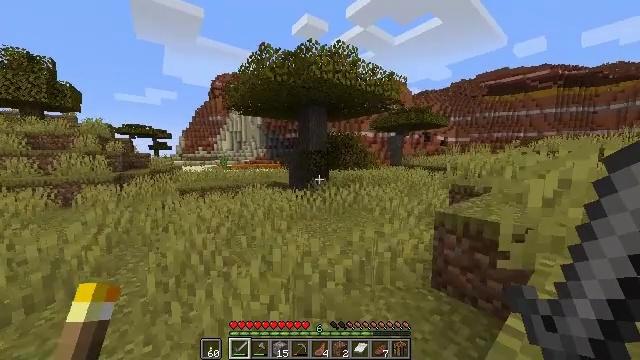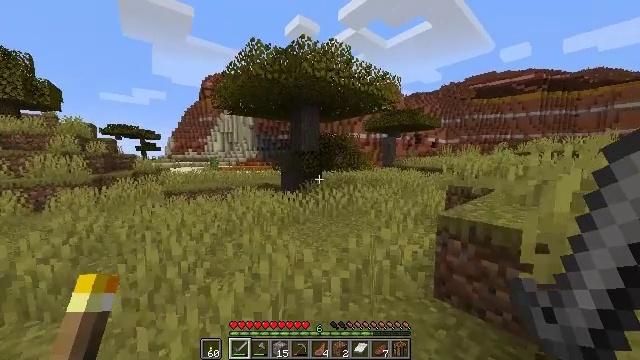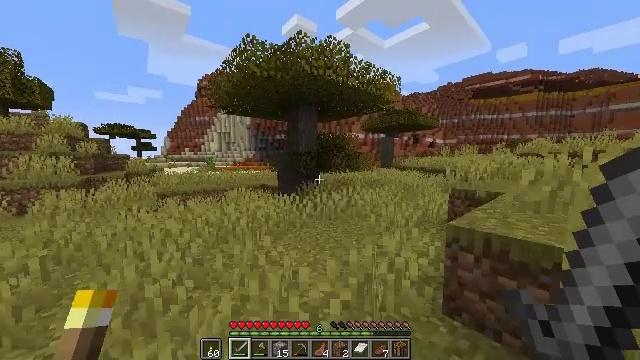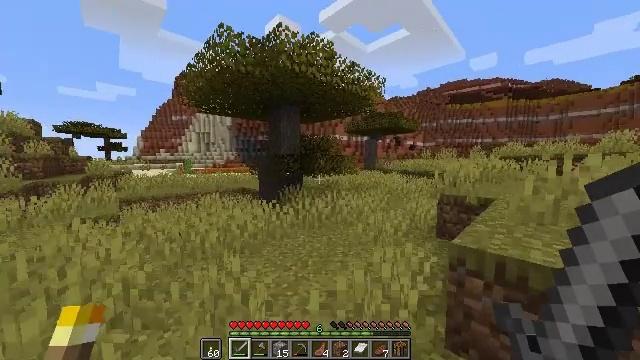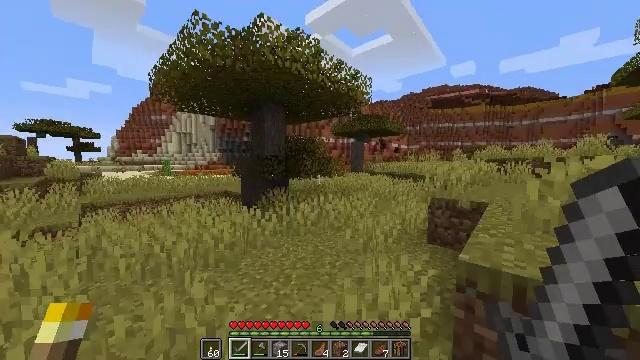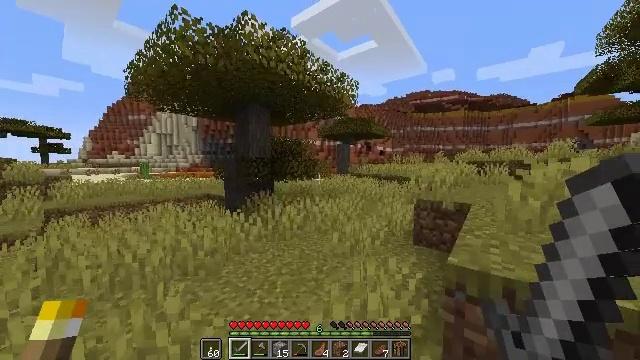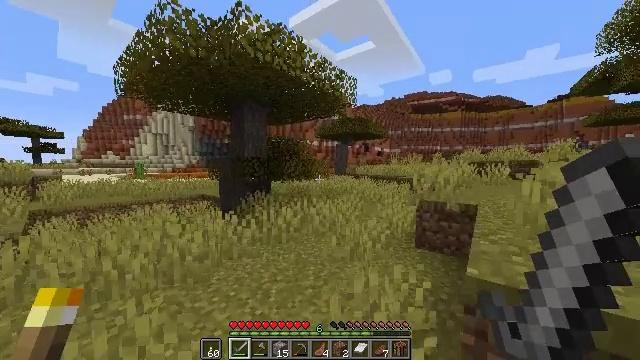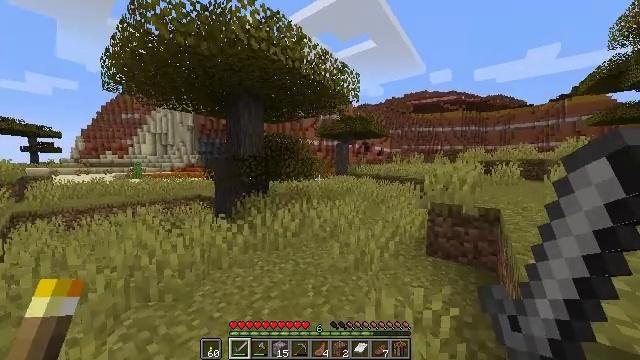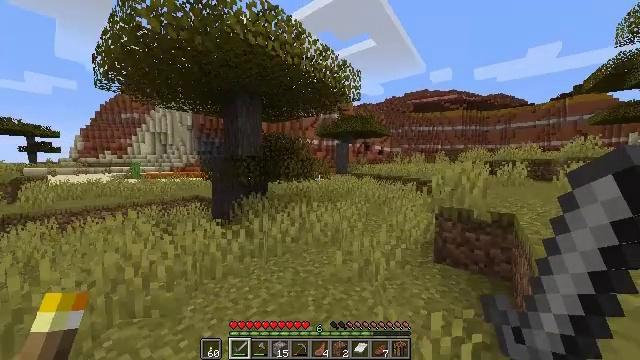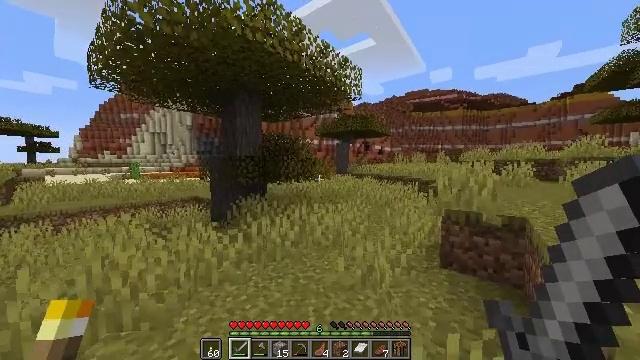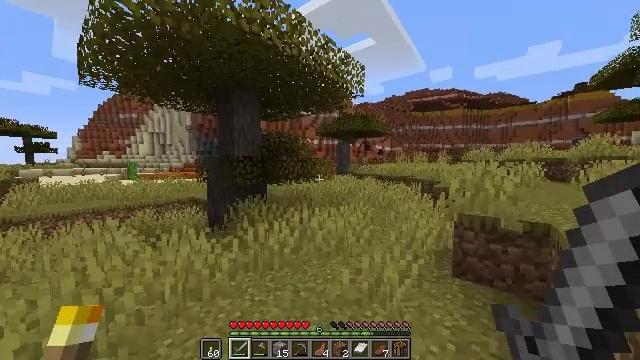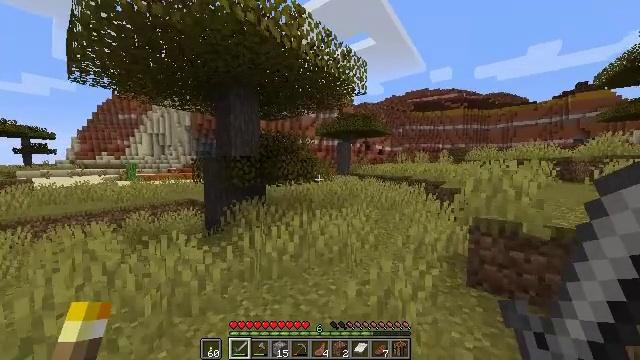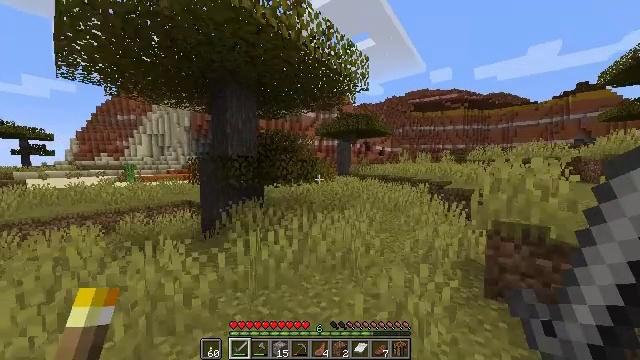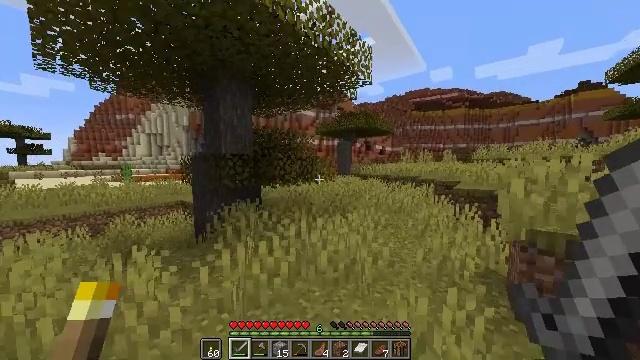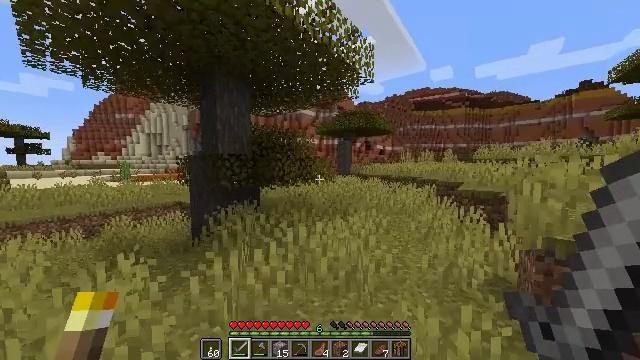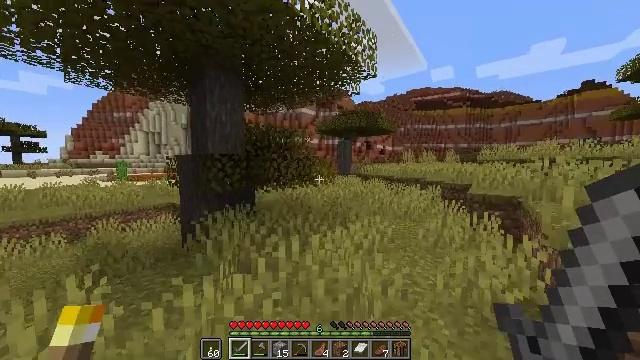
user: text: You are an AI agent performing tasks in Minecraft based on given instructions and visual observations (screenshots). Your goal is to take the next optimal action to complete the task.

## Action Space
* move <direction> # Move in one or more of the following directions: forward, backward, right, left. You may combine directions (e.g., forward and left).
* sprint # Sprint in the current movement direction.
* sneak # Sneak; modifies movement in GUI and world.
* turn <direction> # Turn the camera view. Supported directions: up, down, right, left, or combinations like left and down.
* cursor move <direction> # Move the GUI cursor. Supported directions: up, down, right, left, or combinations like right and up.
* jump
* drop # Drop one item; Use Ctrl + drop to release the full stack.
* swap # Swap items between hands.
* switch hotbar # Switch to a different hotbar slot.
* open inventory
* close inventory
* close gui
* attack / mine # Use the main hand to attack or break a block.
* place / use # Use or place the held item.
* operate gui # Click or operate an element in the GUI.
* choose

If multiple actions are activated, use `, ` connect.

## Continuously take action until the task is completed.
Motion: motion action
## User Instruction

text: Mine the sugar cane near rivers.
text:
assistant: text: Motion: move forward, sprint, turn right
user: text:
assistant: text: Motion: move forward, sprint
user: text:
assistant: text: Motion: move forward, sprint, turn right
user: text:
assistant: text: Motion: move forward, sprint, turn right
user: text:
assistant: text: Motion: move forward, sprint, turn right
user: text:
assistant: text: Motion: move forward, sprint
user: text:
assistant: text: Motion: move forward, sprint
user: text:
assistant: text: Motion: move forward, sprint
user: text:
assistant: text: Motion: move forward, sprint
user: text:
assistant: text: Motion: move forward, sprint
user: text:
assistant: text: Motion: move forward, sprint
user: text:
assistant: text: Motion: move forward, sprint
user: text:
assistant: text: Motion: move forward, sprint
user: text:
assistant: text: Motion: move forward, sprint
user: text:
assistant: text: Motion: move forward, sprint
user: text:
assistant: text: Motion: move forward, sprint
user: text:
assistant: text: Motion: move forward, sprint
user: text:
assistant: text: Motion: move forward, sprint
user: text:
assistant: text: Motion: move forward, sprint, turn right
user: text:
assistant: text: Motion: move forward, sprint, turn right
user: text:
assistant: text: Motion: move forward, sprint, turn right
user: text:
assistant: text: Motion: move forward, sprint, turn right
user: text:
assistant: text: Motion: move forward, sprint, turn right
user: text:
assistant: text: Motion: move forward, sprint
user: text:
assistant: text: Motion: move forward, sprint
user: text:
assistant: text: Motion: move forward, sprint
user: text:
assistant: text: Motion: move forward, sprint
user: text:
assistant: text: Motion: move forward, sprint
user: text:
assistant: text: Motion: move forward, sprint
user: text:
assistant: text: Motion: move forward, sprint